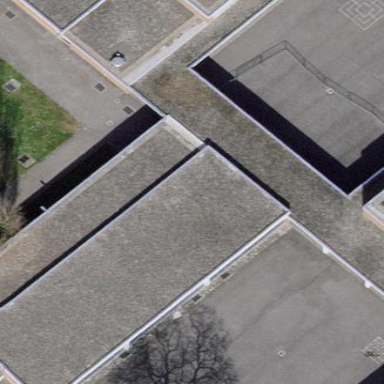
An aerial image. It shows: School building.